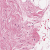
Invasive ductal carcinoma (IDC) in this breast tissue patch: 0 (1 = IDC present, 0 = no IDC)